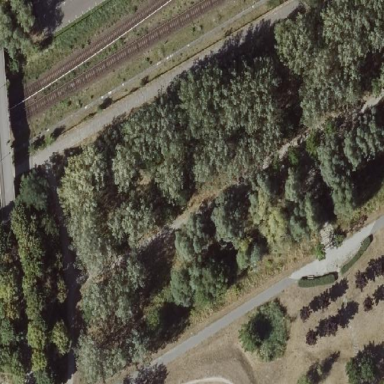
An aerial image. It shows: Mixed woodland with various types of leaves.